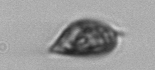
Label: Prorocentrum_triestinum